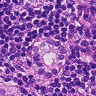
Metastatic tissue present: yes